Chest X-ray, PA view. Patient: 69 years old, sex M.
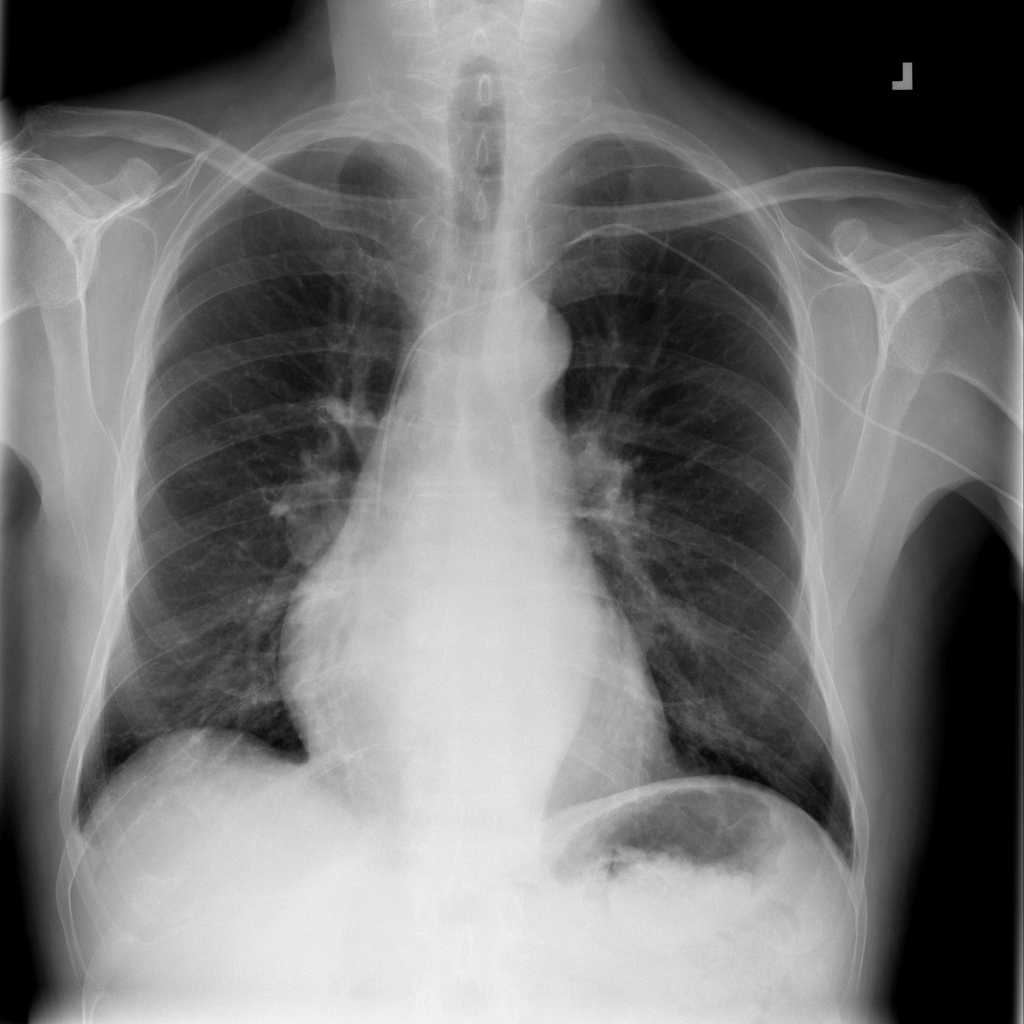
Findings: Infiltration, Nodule